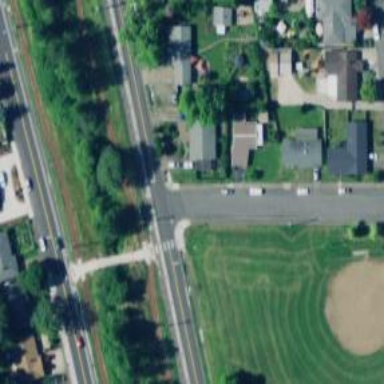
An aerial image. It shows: Road with stop sign.